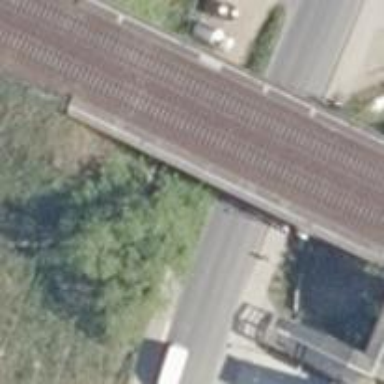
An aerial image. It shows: Railway with electrified contact lines running on embankment.